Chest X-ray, PA view. Patient: 21 years old, sex M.
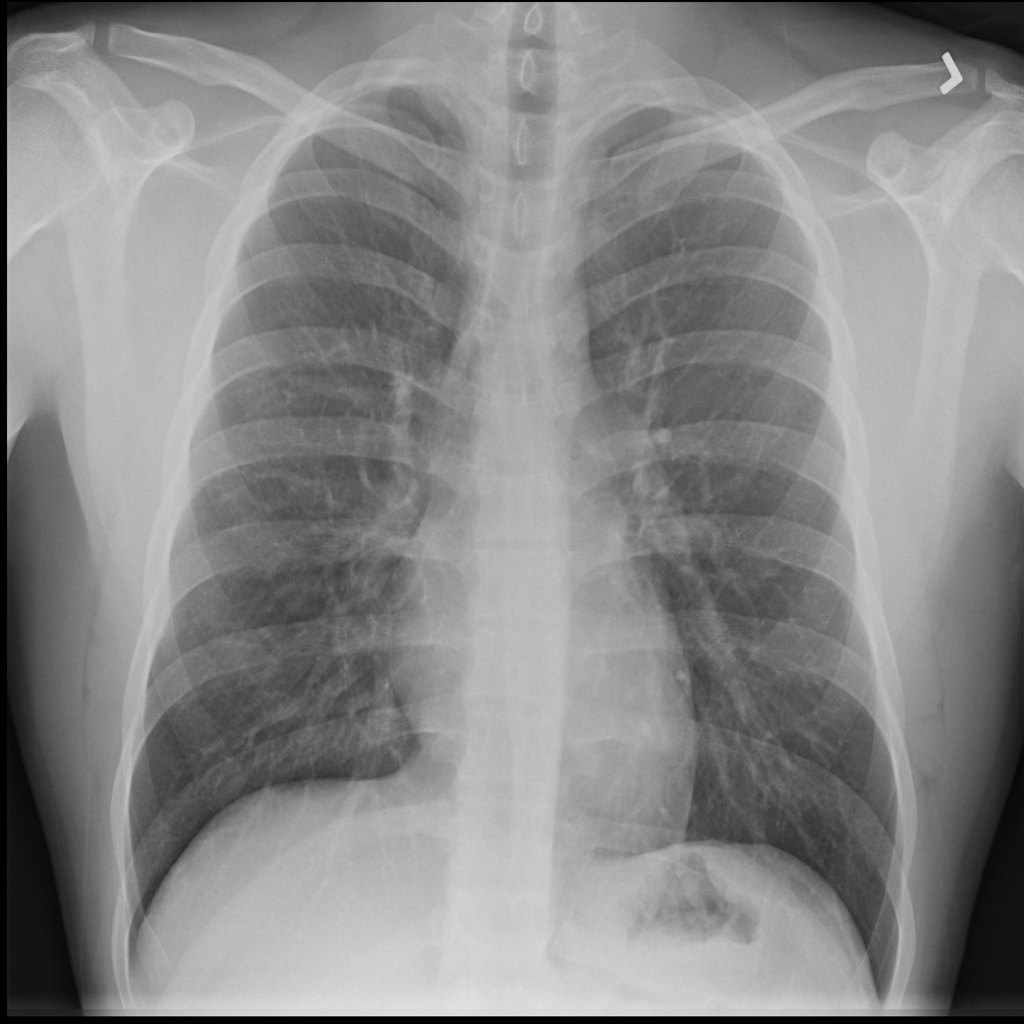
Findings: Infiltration